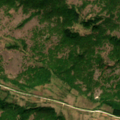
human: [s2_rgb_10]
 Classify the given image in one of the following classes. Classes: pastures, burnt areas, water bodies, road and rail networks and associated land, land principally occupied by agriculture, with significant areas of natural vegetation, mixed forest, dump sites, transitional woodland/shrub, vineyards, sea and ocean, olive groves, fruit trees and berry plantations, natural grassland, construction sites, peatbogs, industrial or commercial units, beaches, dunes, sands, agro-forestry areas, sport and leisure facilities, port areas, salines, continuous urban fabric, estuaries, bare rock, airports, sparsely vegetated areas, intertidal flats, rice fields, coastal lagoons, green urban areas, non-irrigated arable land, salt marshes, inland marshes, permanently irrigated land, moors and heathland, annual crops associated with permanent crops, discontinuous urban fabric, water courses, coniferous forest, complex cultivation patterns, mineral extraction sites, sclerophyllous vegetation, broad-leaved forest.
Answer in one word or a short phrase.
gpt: pastures, complex cultivation patterns, broad-leaved forest, transitional woodland/shrub